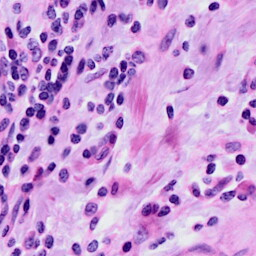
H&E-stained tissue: Cervix